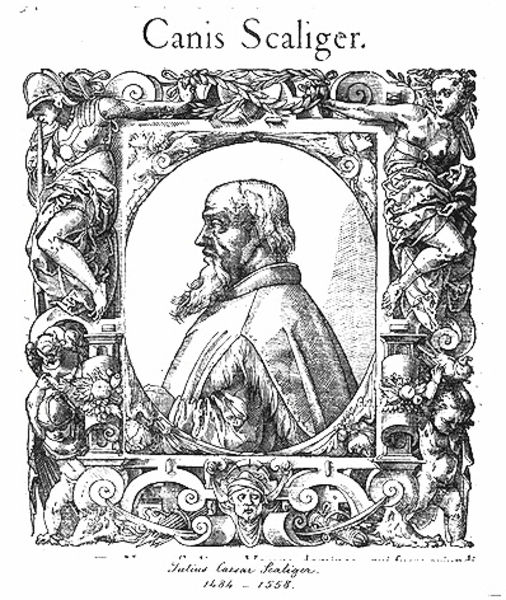
Titel: Bildnis des Julius Caesar Scaliger
Künstler: Tobias Stimmer
Institution: (Seriendruck)
Schlagwörter: kopf, mann, umhang, frauen, menschen, blumen, brust, busen, frau, mund, nase, profil, stirn, zeichnung, blick, ornament, alt, bart, arm, falten, gesicht, kragen, mensch, rahmen, ärmel, bild, bildnis, portrait, porträt, sonne, geistlicher, gewand, haare, mantel, brustbild, renaissance, oval, engel, früchte, putto, bein, schrift, seitlich, ansicht, grafik, figuren, papst, glatze, verzierung, alter, buch, zweig, druck, schwarzweiss, stich, text, soldat, helm, allegorie, rüstung, halbglatze, schnörkel, voluten, teufel, krieger, priester, putten, kupferstich, latein, lateinisch, seriendruck, würdenträger, sereindruck, madaillon, sterbebild, scaliger, canis scaliger, barbüsig, 1558, 1484, canis, seitportait, seitportrait, rqhmen